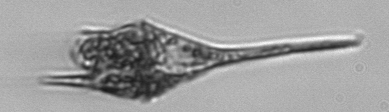
Label: Tripos_lineatus